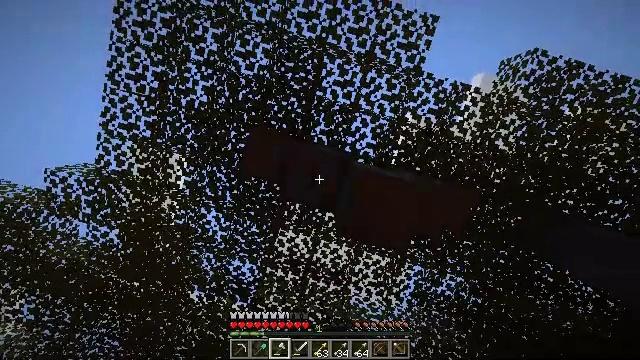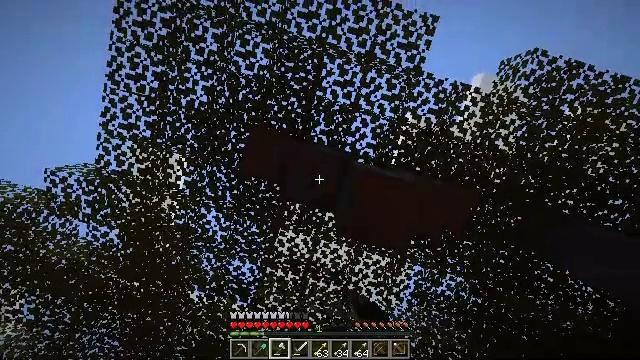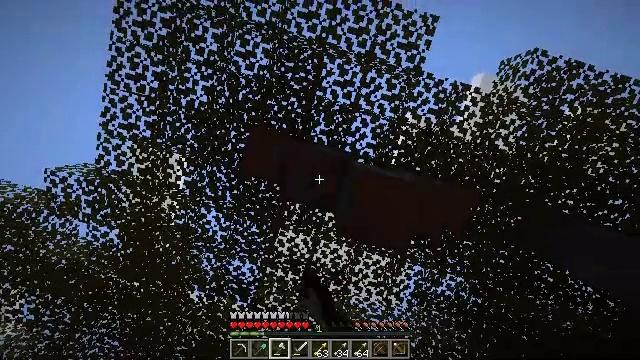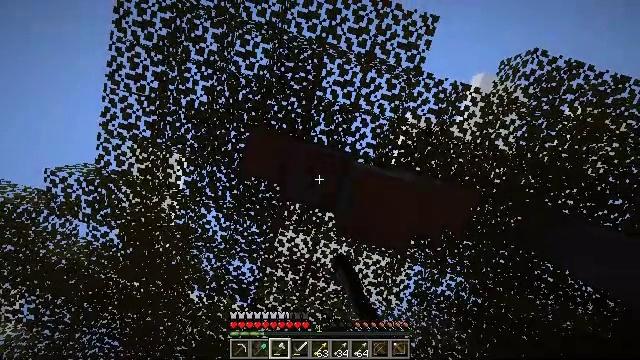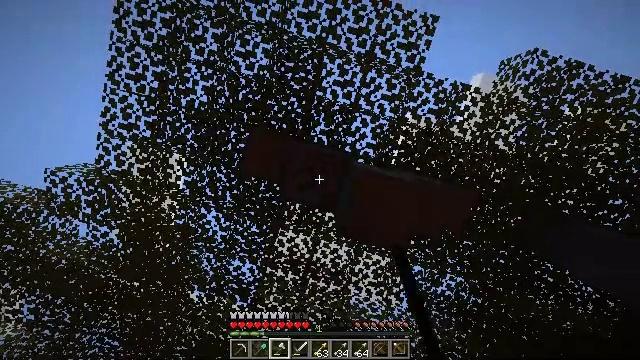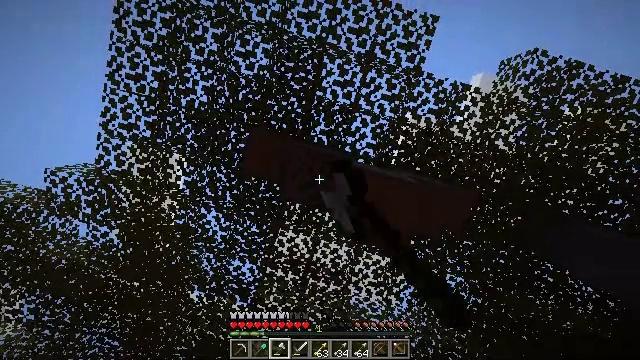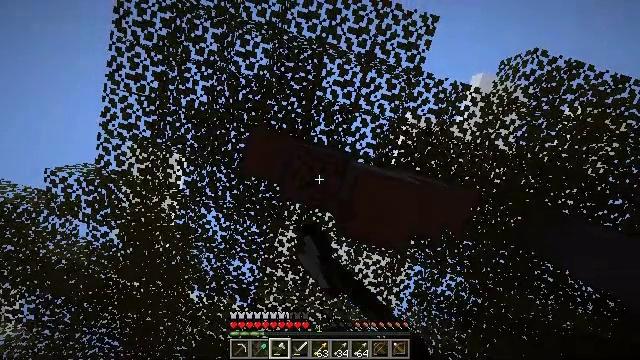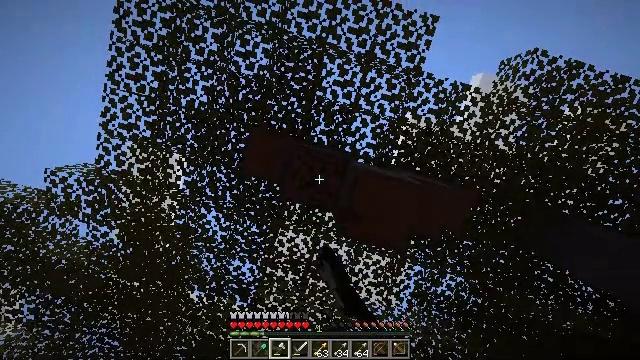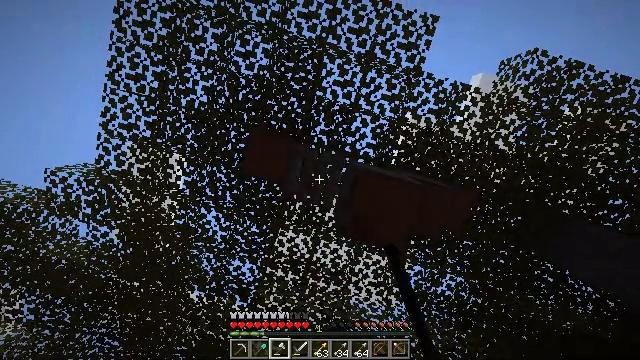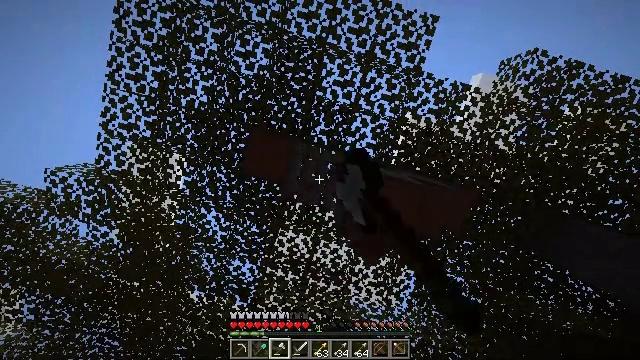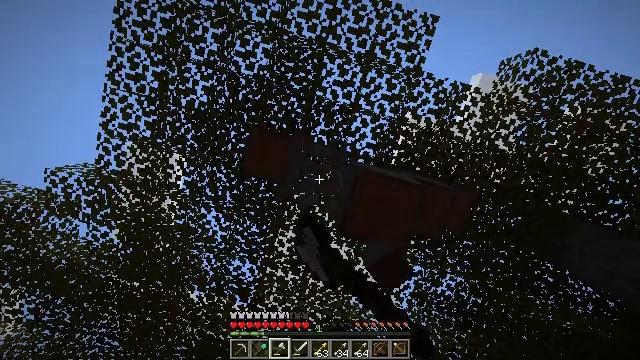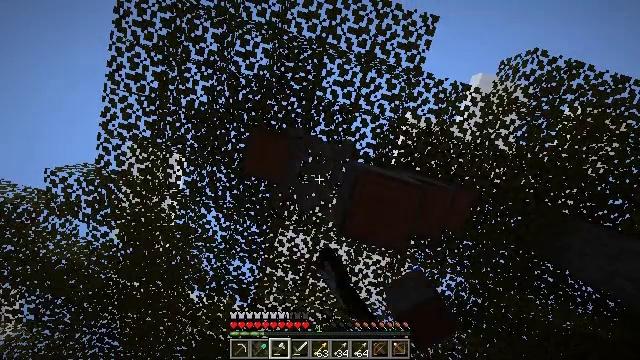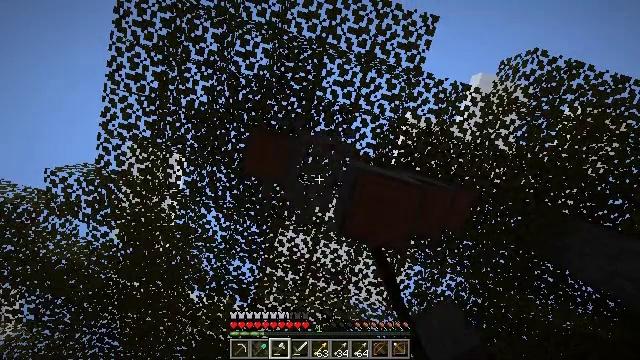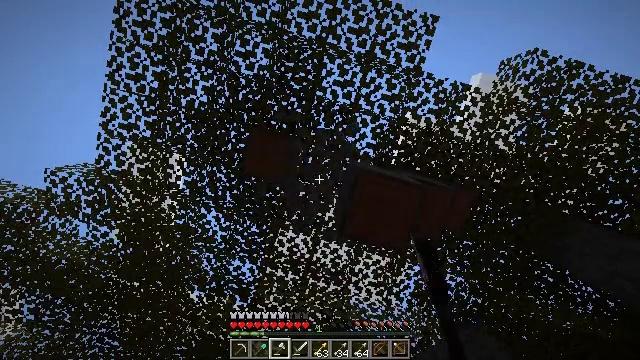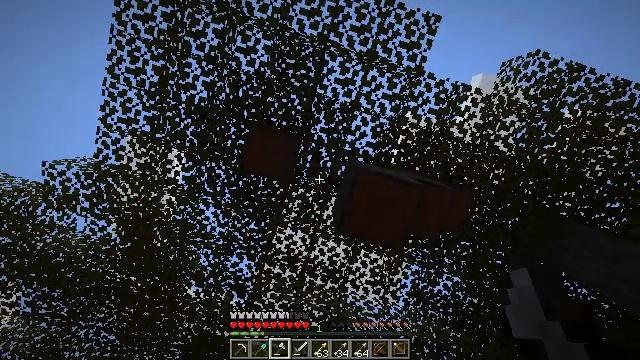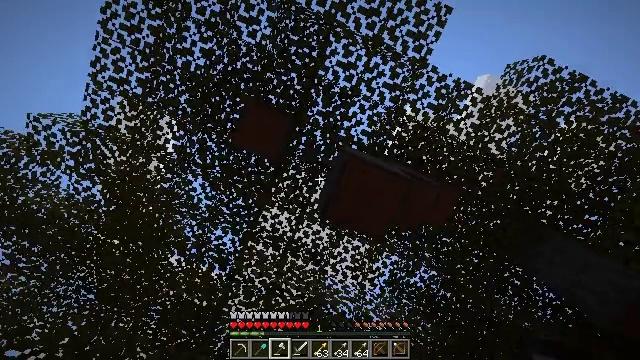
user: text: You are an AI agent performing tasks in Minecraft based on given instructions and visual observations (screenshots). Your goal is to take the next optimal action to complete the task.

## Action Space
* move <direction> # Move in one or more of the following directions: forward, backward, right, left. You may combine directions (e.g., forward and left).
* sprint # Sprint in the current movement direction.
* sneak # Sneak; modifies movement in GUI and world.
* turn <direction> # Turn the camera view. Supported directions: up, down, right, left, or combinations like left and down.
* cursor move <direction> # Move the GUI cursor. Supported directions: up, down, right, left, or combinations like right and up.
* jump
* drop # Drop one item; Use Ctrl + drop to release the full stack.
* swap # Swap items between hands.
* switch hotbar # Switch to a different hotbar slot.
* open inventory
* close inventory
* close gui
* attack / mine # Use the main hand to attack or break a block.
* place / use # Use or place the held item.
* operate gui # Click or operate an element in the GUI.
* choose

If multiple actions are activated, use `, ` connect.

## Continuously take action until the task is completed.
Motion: motion action
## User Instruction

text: Harvest the acacia log from the forest.
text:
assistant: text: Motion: attack / mine
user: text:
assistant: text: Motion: attack / mine
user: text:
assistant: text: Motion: attack / mine
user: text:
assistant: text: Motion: attack / mine
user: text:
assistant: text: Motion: attack / mine
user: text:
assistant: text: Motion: attack / mine
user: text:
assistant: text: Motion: attack / mine
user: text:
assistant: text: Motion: attack / mine
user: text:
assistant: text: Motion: attack / mine
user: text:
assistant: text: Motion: attack / mine
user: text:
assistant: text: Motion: attack / mine
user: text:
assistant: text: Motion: attack / mine
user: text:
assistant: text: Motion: attack / mine
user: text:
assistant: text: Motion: turn right, attack / mine
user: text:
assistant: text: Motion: move forward and move right, turn right and down, attack / mine
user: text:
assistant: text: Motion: move forward and move right, turn right and down, attack / mine
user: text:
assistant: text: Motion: move forward and move right, attack / mine
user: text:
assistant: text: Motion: attack / mine
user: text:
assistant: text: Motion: attack / mine
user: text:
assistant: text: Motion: attack / mine
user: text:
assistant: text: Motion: attack / mine
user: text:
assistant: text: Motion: attack / mine
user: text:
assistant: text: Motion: attack / mine
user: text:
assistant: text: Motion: attack / mine
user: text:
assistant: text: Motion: attack / mine
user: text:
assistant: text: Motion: attack / mine
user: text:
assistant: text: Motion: attack / mine
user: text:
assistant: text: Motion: attack / mine
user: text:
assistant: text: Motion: attack / mine
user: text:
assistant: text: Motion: attack / mine